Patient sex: M
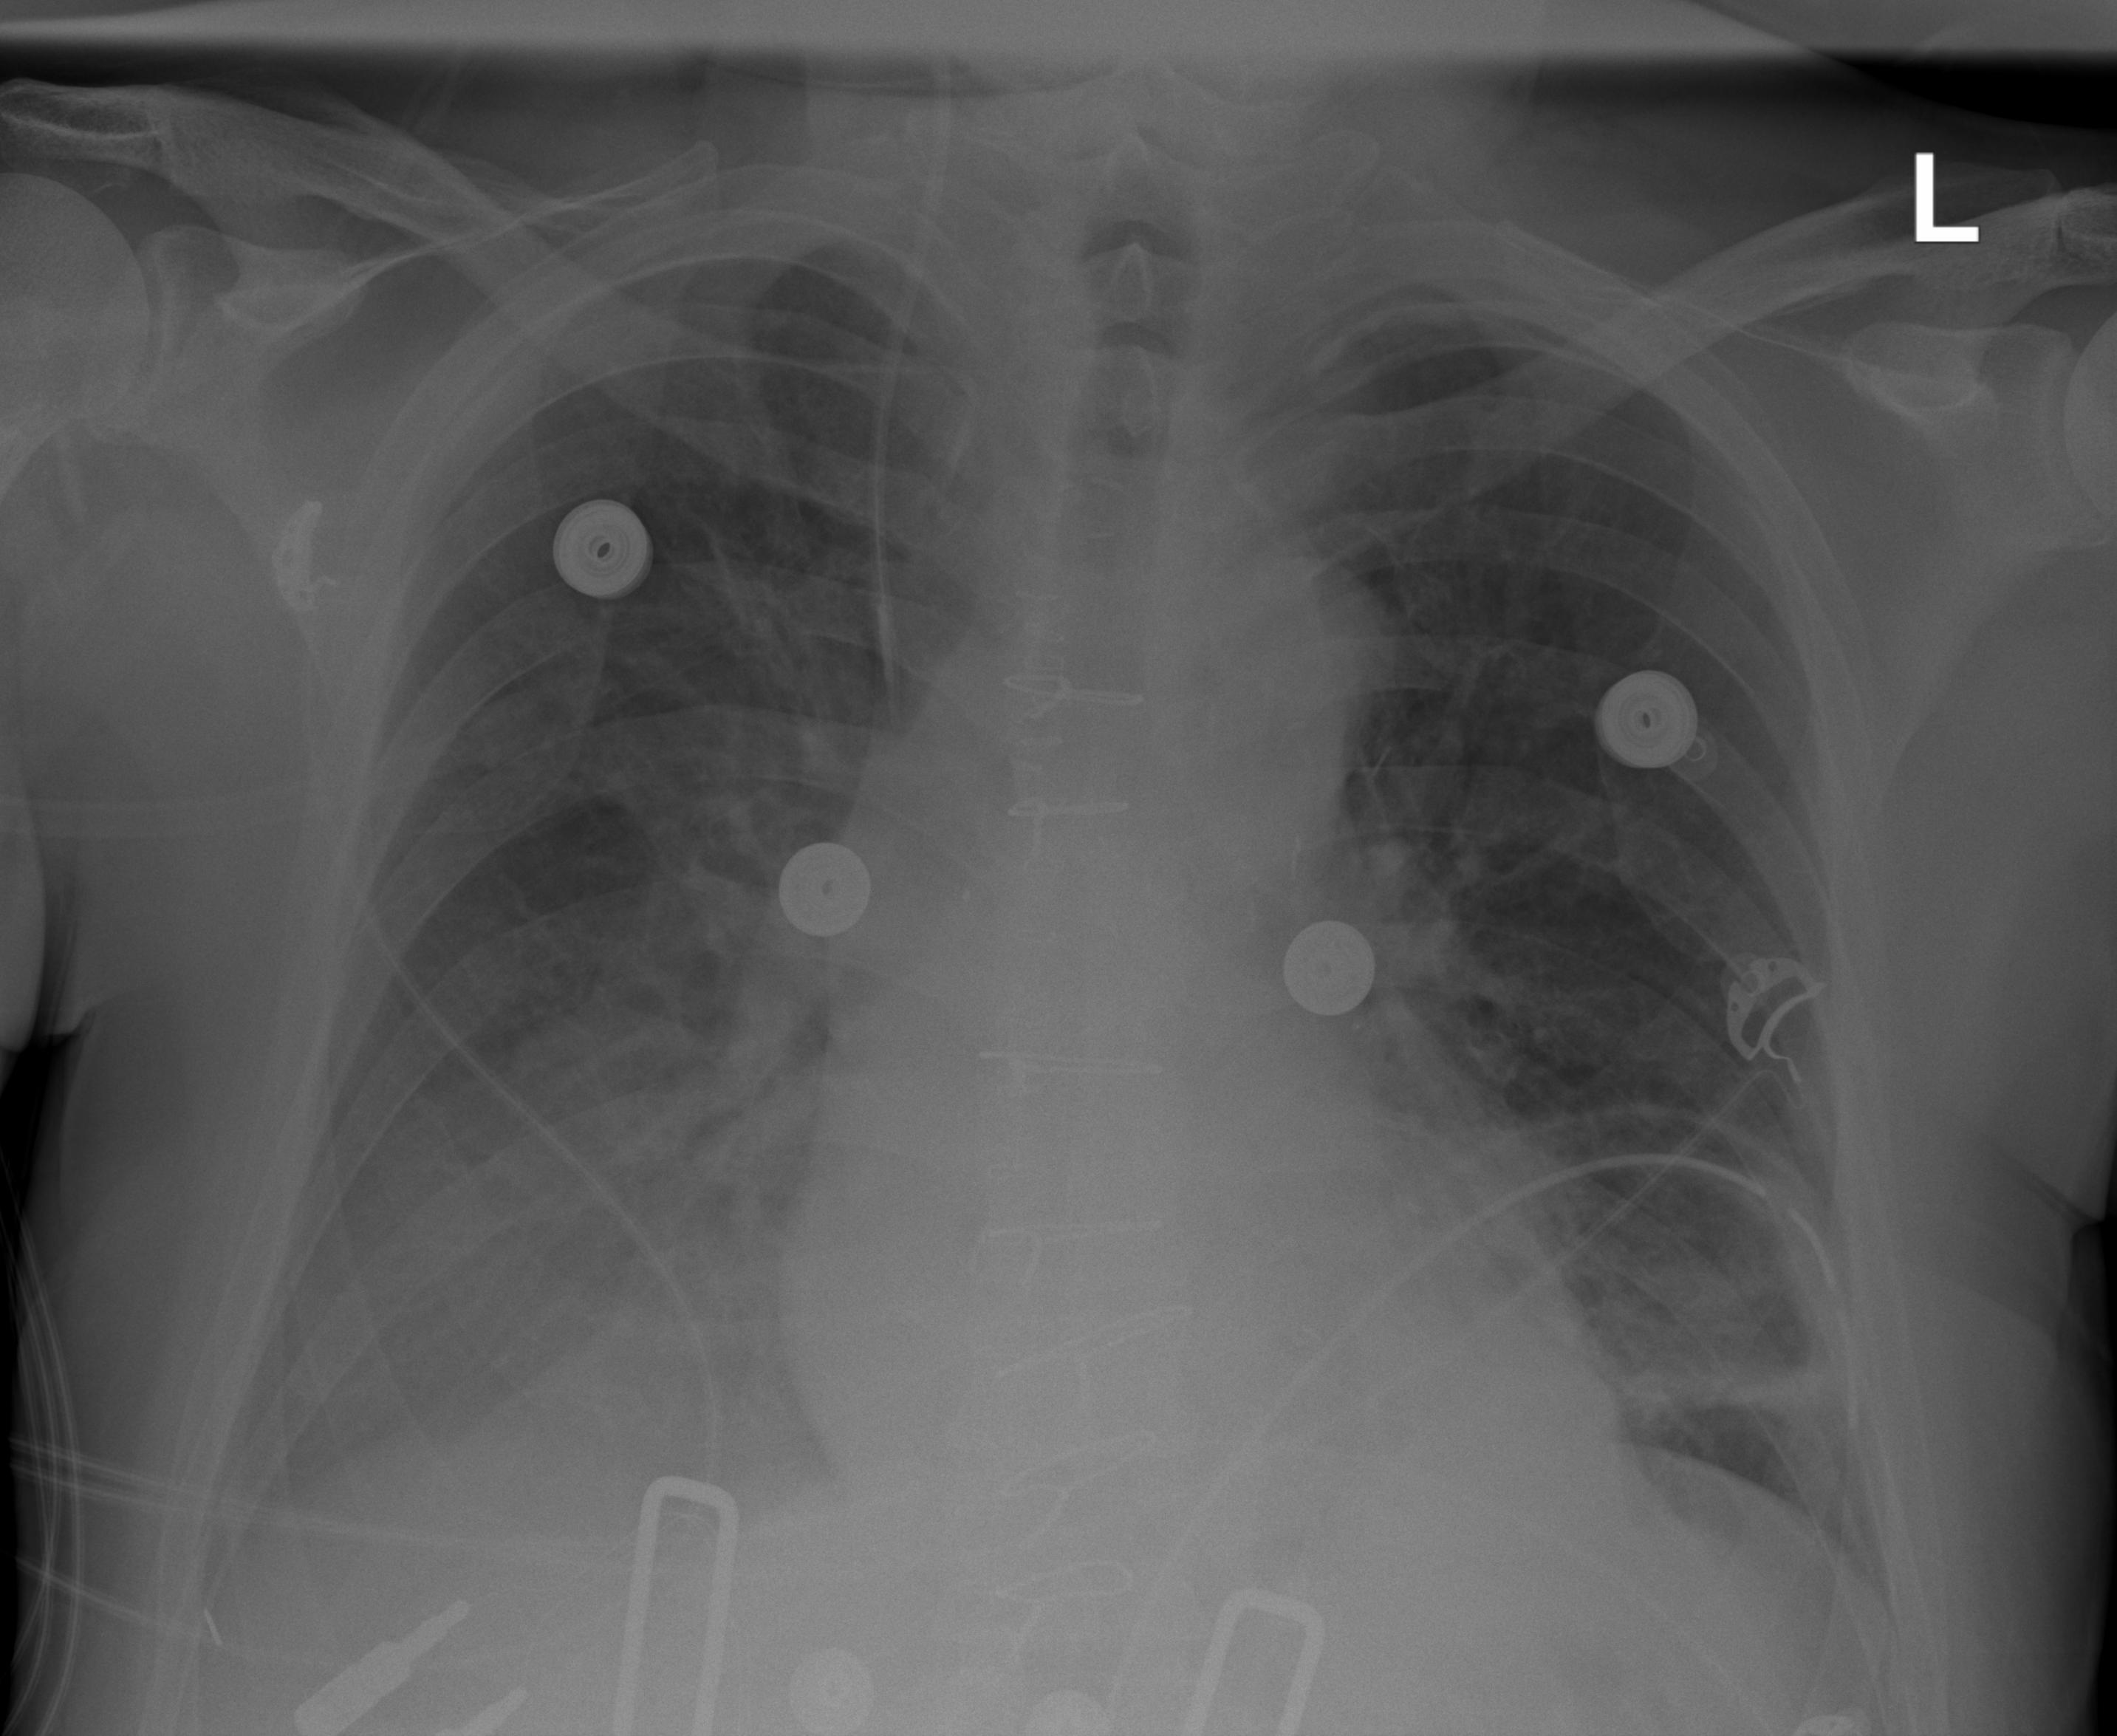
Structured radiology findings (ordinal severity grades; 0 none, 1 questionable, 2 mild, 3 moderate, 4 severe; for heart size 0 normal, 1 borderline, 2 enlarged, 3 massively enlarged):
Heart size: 0
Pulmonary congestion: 0
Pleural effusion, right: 2
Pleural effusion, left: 0
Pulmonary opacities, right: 0
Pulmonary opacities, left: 0
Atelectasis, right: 2
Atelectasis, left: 2